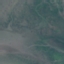
Label: Pasture